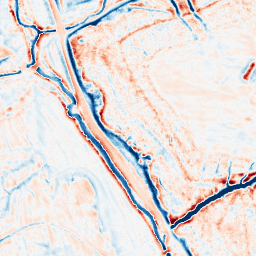
Category: edge_preserving
Decomposition family: bilateral
Decomposition parameters: d: 15
sigma_color: 50
sigma_space: 150
Upsampling method: cubic_catmull_rom
Upsampling parameters: scale: 4
Upsampling scale: 4